【题型】证明题　【知识点】立体几何　【难度】easy
已知直三棱柱 $ABC-A_1B_1C_1$ 中，侧面 $AA_1B_1B$ 为正方形，$AB=BC=2$，$E, F$ 分别为 $AC$ 和 $CC_1$ 的中点，$D$ 为棱 $A_1B_1$ 上的点，$BF \perp A_1B_1$.

（1）证明：$BF \perp DE$；

（2）当 $B_1D$ 为何值时，面 $BB_1C_1C$ 与面 $DFE$ 所成的二面角的正弦值最小？
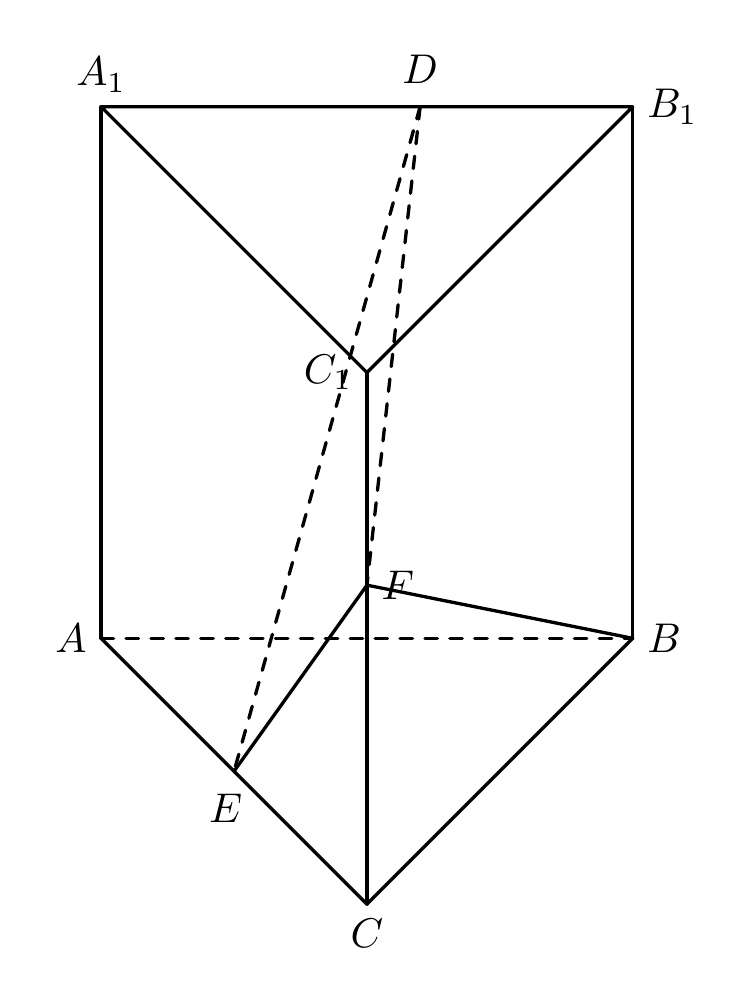
【解答】
【解】（1）因为 $BF \perp A_1B_1$，$A_1B_1 // AB$，所以 $BF \perp AB$.

又因为 $AB \perp BB_1$，$BF \cap BB_1 = B$，所以 $AB \perp$ 平面 $BCC_1B_1$. 又因为 $AB=BC=2$，

构造正方体 $ABCG-A_1B_1C_1G_1$，如图所示，

过 $E$ 作 $AB$ 的平行线分别与 $AG$，$BC$ 交于其中点 $M, N$，连接 $A_1M, B_1N$，

因为 $E, F$ 分别为 $AC$ 和 $CC_1$ 的中点，所以 $N$ 是 $BC$ 的中点，

易证 Rt$\triangle BCF \cong$ Rt$\triangle B_1BN$，则 $\angle CBF = \angle BB_1N$.

又因为 $\angle BB_1N + \angle B_1NB = 90^\circ$，所以 $\angle CBF + \angle B_1NB = 90^\circ$，$BF \perp B_1N$.

又因为 $BF \perp A_1B_1$，$B_1N \cap A_1B_1 = B_1$，所以 $BF \perp$ 平面 $A_1MNB_1$.

又因为 $ED \subset$ 平面 $A_1MNB_1$，所以 $BF \perp DE$.

（2）设平面 $DFE$ 的法向量为 $\vec{m} = (x, y, z)$，

因为 $\vec{EF} = (-1, 1, 1), \vec{DE} = (1-a, 1, -2)$，

所以 $\begin{cases} \vec{m} \cdot \vec{EF} = 0 \\ \vec{m} \cdot \vec{DE} = 0 \end{cases}$ 即 $\begin{cases} -x + y + z = 0 \\ (1-a)x + y - 2z = 0 \end{cases}$.

令 $z = 2-a$，则 $\vec{m} = (3, 1+a, 2-a)$

因为平面 $BCC_1B_1$ 的法向量为 $\vec{BA} = (2, 0, 0)$，

设平面 $BCC_1B_1$ 与平面 $DEF$ 的二面角的平面角为 $\theta$，

则 $|\cos \theta| = \dfrac{|\vec{m} \cdot \vec{BA}|}{|\vec{m}| |\vec{BA}|} = \dfrac{6}{2 \times \sqrt{2a^2 - 2a + 14}} = \dfrac{3}{\sqrt{2a^2 - 2a + 14}}$.

当 $a = \dfrac{1}{2}$ 时，$2a^2 - 2a + 14$ 取最小值为 $\dfrac{27}{2}$，

此时 $\cos \theta$ 取最大值为 $\dfrac{3}{\sqrt{\dfrac{27}{2}}} = \dfrac{\sqrt{6}}{3}$.

所以 $(\sin \theta)_{min} = \sqrt{1 - \left(\dfrac{\sqrt{6}}{3}\right)^2} = \dfrac{\sqrt{3}}{3}$，此时 $B_1D = \dfrac{1}{2}$.
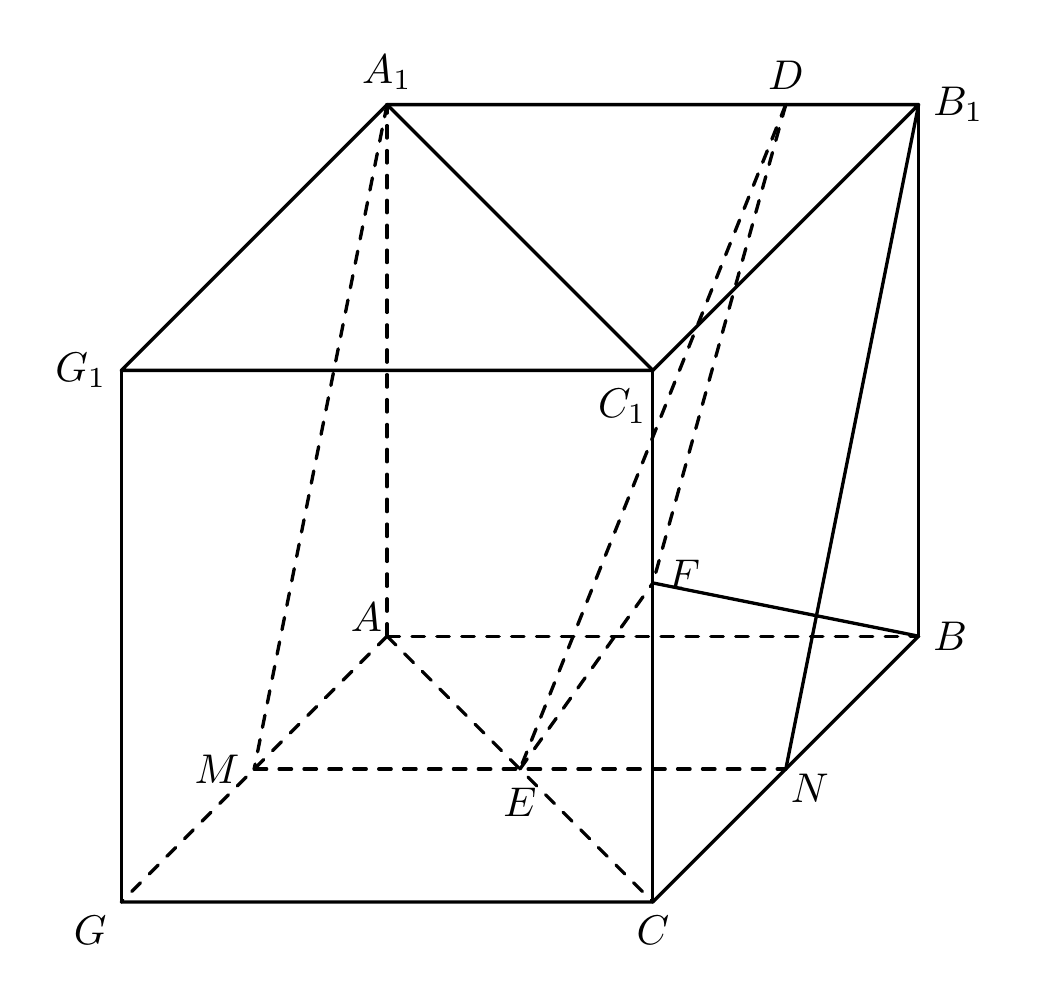